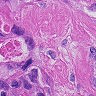
Metastatic tissue present: yes